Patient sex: M
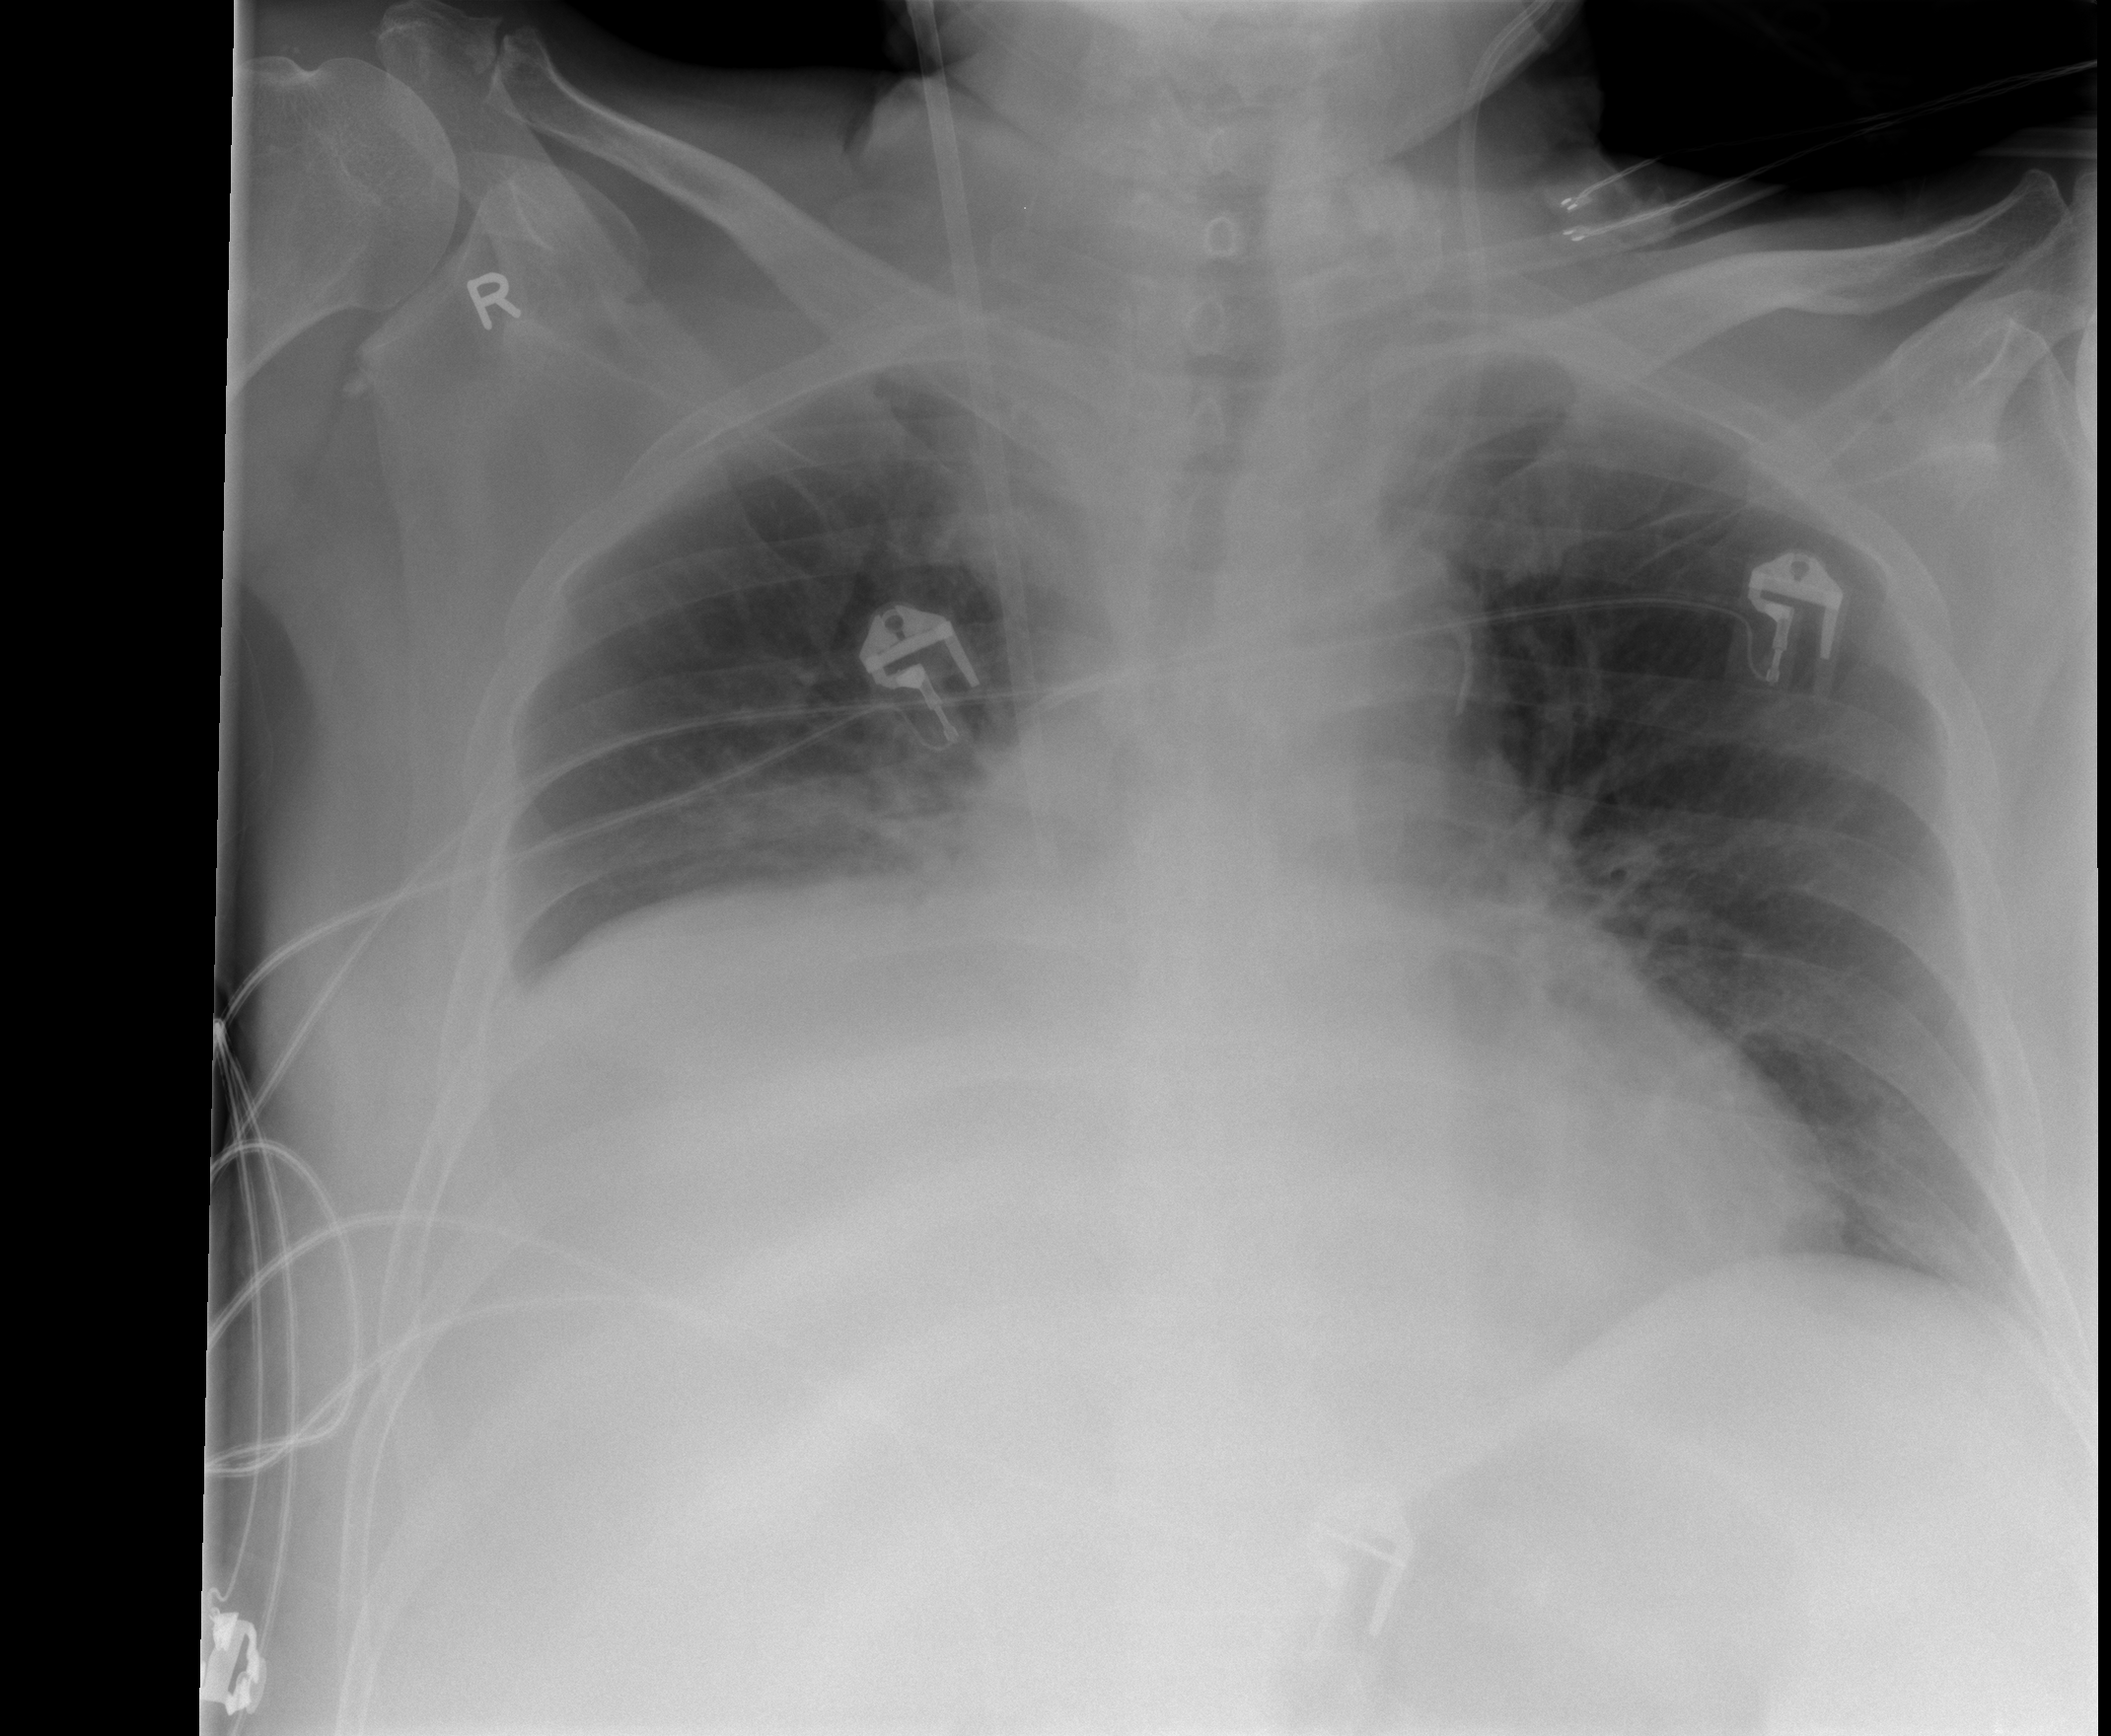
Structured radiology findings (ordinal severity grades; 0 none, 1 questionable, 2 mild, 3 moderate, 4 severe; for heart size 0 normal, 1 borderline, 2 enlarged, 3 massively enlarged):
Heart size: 2
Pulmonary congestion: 2
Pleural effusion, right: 1
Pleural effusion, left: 0
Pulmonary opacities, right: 0
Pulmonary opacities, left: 0
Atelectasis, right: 2
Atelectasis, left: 1